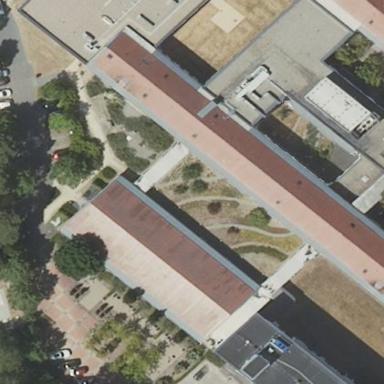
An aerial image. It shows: Hospital building with gabled red roof oriented along its structure.